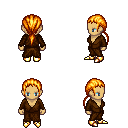
a pixel art fantasy rpg character, female body template, human, tanned skin, brown robe, magenta pants, light blonde ponytail hairstyle, gold boots, four views (front, back, left, right), 2x2 character sprite sheet, small pixel art, hard edges, no anti-aliasing